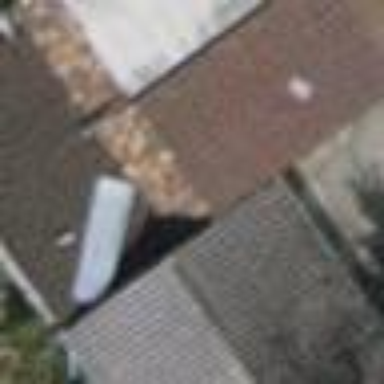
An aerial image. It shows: Garage building.